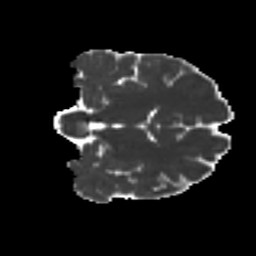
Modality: MD
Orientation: coronal
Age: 23
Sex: female
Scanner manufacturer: ge
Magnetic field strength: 3 T
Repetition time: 7.8 s
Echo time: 0.0606 s